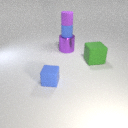
large green rubber cube to the right of large purple metal cylinder